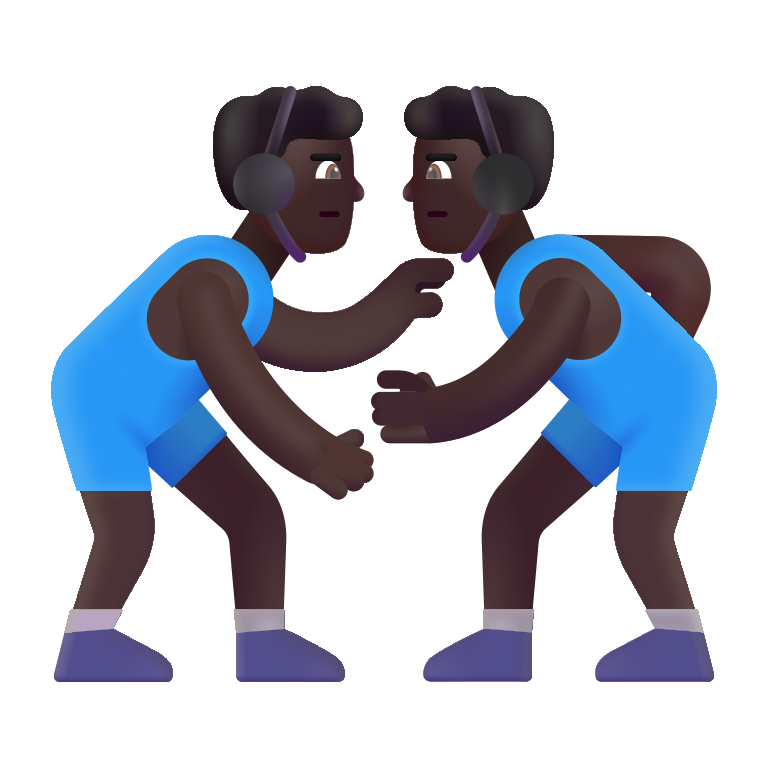
man wrestling color dark